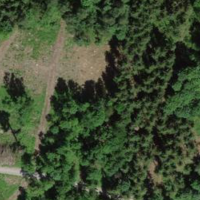
EUNIS habitat code: 53
Species observed at this site:
Sorbus aucuparia